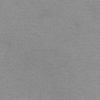
Label: dusty